Breast ultrasound image
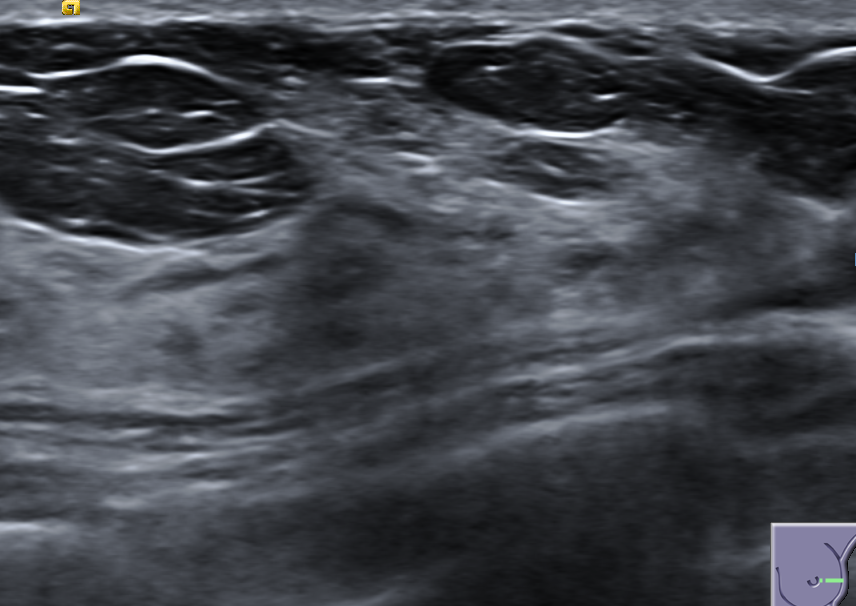
Diagnosis: normal